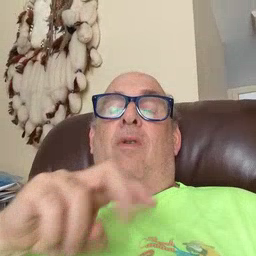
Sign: frog